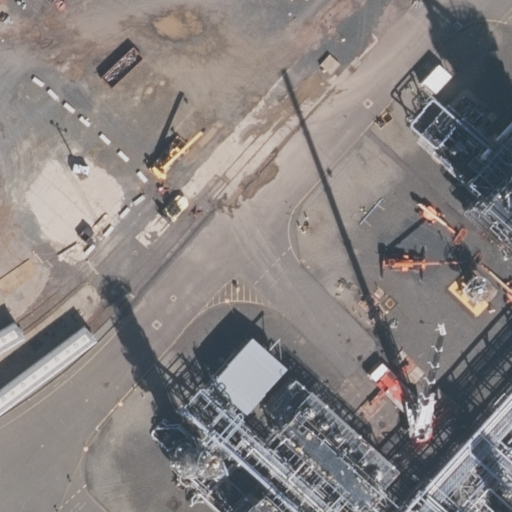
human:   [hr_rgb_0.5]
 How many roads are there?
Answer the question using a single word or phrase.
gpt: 1

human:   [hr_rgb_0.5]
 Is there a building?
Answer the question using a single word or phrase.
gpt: no

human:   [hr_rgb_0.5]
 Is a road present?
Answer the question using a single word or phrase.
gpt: yes

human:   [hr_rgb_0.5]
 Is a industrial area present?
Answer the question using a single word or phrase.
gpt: yes

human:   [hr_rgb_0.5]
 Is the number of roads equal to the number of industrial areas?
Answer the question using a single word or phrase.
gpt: yes

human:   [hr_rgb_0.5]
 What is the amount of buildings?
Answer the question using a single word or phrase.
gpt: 0

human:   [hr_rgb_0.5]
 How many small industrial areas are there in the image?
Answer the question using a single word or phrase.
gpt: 0

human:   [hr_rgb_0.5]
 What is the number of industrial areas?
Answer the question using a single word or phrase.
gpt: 1

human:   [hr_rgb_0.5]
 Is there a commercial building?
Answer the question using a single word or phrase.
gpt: no

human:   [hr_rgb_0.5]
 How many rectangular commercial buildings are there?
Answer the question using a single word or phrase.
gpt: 0

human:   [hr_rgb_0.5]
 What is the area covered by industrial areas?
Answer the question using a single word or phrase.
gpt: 10583m2

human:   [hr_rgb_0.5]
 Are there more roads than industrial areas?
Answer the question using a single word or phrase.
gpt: no

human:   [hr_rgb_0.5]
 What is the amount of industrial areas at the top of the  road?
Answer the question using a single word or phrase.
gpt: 0

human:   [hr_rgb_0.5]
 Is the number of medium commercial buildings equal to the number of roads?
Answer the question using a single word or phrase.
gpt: no

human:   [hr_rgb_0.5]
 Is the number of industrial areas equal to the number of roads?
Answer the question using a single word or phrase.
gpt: yes

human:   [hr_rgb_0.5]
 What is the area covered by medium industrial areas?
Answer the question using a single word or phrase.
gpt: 0m2

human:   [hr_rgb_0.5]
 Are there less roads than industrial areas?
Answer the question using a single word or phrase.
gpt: no

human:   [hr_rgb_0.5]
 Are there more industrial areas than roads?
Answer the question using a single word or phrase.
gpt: no

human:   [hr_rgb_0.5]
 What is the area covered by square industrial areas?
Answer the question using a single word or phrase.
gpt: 0m2

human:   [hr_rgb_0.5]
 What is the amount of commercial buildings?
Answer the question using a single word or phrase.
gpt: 0

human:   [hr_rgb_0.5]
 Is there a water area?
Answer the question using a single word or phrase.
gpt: no

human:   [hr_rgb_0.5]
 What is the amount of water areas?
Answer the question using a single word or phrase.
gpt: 0

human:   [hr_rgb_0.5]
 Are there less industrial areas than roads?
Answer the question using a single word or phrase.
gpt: no

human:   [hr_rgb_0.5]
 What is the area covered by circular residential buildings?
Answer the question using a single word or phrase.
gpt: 0m2

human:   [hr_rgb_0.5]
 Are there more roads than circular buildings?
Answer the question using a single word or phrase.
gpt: yes

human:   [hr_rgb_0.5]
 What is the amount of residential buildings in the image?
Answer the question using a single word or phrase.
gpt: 0

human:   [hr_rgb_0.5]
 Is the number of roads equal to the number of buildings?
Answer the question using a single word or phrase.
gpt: no

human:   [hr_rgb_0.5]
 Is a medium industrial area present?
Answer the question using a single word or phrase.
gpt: no

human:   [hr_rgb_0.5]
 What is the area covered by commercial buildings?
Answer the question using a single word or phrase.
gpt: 0m2

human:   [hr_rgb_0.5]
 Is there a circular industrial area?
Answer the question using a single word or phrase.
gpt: no

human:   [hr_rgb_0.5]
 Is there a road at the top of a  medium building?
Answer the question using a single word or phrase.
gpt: no

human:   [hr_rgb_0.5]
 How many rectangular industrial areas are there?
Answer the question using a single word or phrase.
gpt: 1

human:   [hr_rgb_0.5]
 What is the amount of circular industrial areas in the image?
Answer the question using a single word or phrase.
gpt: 0

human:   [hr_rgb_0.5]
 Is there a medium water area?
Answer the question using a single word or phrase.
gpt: no

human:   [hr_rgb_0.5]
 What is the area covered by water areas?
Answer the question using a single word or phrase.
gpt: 0m2

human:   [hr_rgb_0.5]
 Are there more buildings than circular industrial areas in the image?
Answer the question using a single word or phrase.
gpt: no

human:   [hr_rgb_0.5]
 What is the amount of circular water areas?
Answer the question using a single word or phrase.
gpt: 0

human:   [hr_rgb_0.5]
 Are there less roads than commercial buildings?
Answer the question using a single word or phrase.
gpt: no

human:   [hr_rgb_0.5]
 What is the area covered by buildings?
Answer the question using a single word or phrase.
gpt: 0m2

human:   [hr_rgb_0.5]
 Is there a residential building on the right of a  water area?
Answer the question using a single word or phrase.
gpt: no

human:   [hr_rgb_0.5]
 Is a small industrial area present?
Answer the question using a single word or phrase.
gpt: no

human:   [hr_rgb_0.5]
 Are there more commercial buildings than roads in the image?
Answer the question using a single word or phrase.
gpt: no

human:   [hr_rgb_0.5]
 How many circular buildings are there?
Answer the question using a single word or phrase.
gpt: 0

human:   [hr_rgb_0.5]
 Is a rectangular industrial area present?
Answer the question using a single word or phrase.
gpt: yes

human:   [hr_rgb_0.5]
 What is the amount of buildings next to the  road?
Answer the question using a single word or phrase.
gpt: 0

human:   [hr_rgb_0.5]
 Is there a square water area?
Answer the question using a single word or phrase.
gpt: no

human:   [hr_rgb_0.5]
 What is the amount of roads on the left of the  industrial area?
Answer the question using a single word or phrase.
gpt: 0

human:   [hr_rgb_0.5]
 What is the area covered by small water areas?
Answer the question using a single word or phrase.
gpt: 0m2

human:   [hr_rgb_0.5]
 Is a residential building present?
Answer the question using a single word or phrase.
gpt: no

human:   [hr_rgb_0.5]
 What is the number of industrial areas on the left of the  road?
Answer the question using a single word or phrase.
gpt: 1

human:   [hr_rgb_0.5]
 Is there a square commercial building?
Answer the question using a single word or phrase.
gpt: no

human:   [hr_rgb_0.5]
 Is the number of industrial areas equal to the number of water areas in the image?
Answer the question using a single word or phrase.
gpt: no

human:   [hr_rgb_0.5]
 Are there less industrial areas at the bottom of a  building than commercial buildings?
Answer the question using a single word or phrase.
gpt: no

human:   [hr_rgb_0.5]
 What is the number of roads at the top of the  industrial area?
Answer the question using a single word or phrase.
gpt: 1

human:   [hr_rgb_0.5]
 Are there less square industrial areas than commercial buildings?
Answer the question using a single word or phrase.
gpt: no

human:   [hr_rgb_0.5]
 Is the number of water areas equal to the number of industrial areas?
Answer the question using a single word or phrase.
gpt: no

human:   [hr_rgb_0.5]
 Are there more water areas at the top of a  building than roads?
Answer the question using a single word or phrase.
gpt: no

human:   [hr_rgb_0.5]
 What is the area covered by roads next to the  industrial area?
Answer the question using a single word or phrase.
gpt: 0m2

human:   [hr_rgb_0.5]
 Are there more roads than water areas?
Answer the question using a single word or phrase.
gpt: yes

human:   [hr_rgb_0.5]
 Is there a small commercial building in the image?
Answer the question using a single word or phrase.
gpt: no

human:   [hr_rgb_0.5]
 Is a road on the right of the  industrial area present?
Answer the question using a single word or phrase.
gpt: yes

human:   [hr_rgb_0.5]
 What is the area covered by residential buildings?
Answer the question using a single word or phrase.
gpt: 0m2

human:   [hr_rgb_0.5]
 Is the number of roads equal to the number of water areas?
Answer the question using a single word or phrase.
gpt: no

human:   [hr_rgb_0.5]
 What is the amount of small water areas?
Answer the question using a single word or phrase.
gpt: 0